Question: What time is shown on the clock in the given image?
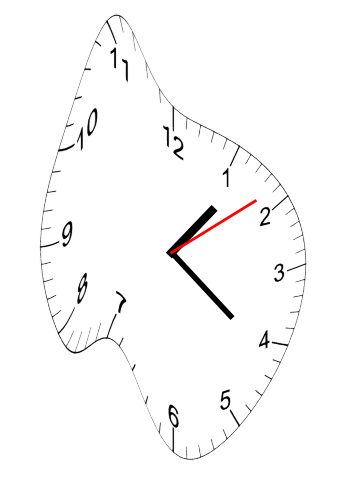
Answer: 01:21:09